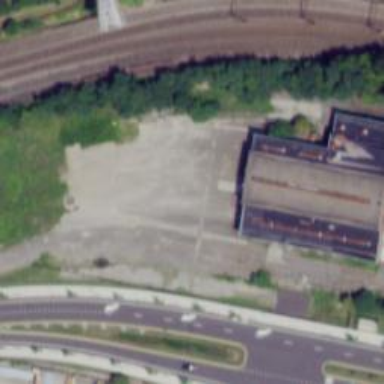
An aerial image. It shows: Disused railway spur.